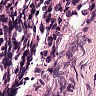
Metastatic tissue present: no